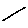
Label: line